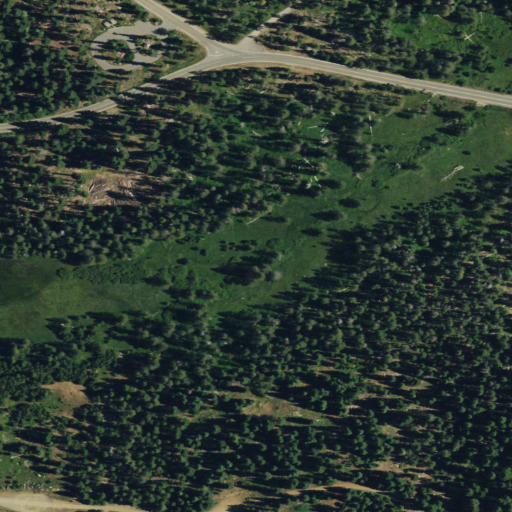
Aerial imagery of valley in California named Haskins Valley containing evergreen forest, open development, herbaceous wetlands, low intensity development, and shrub